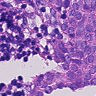
Metastatic tissue present: yes